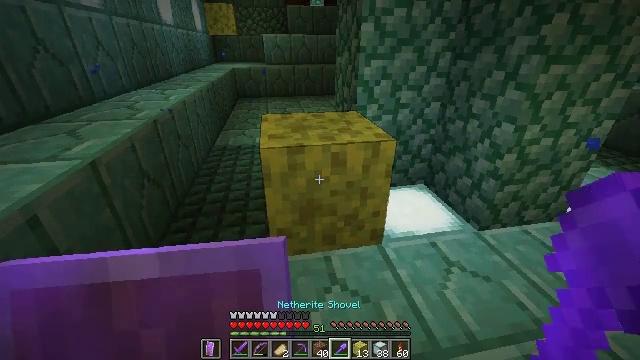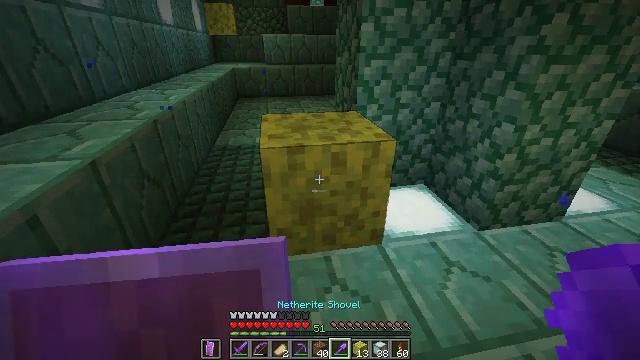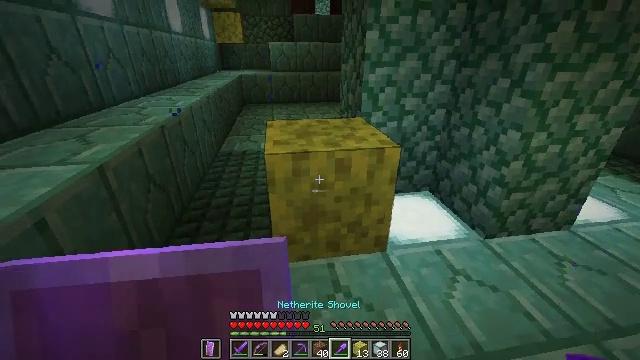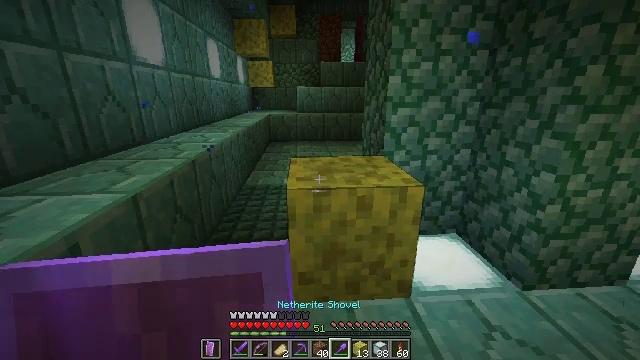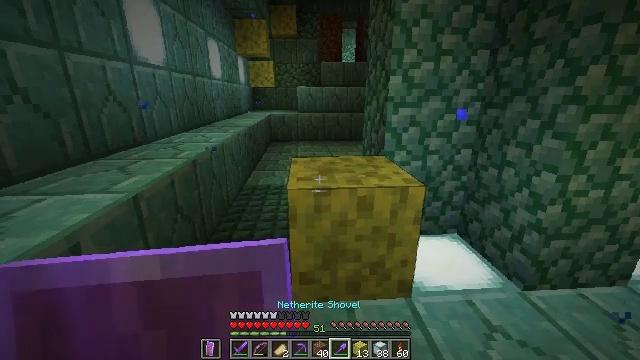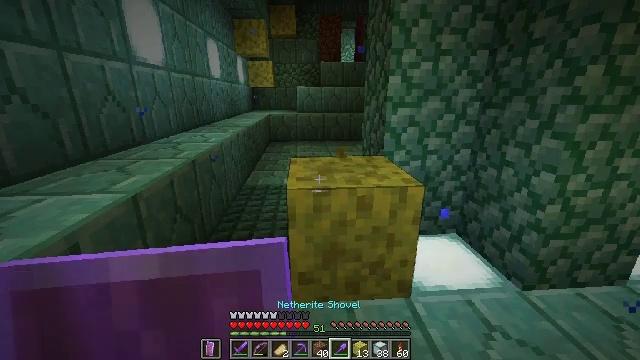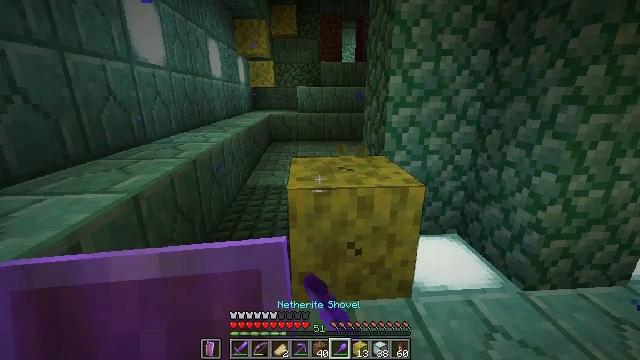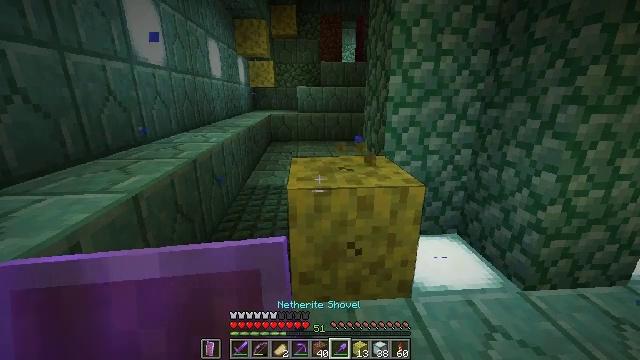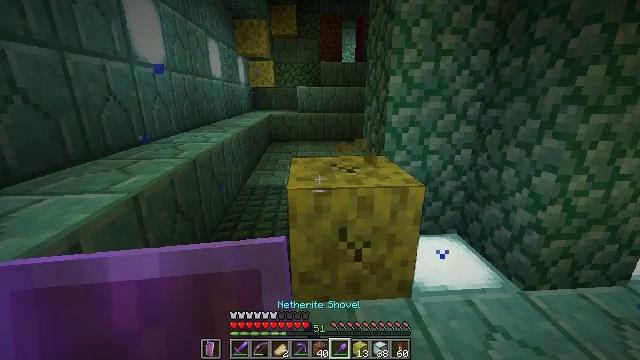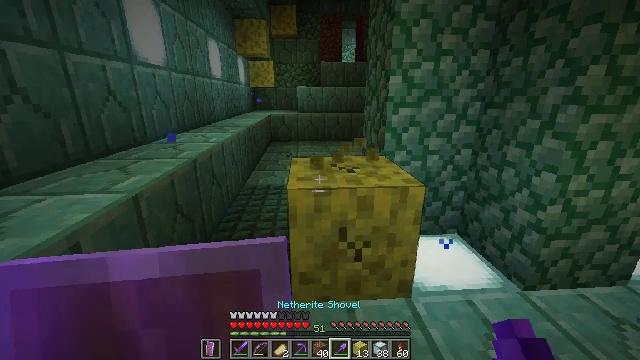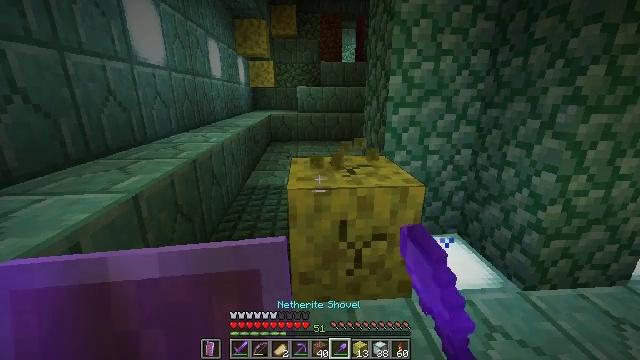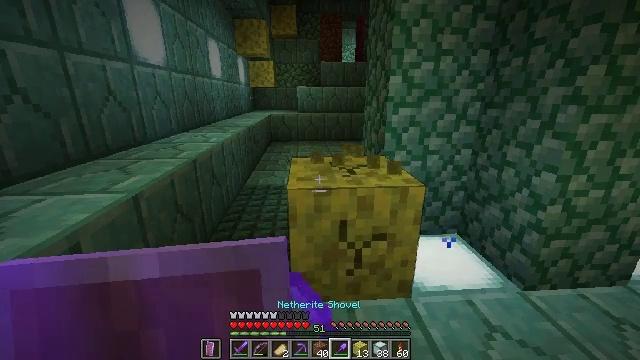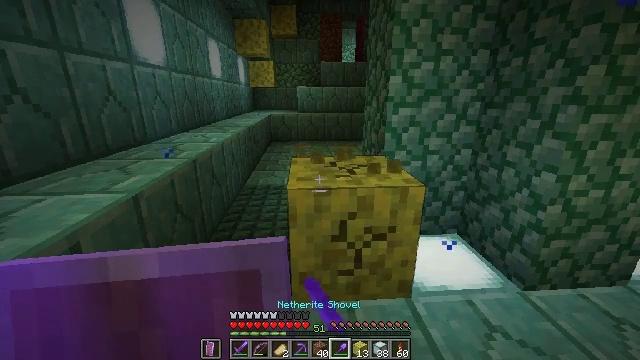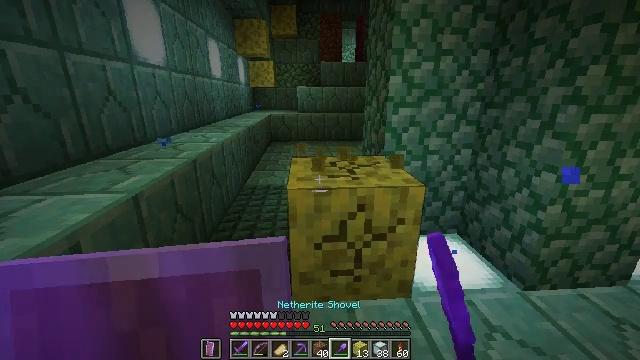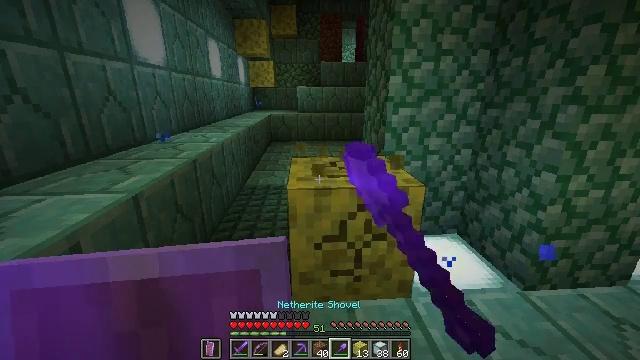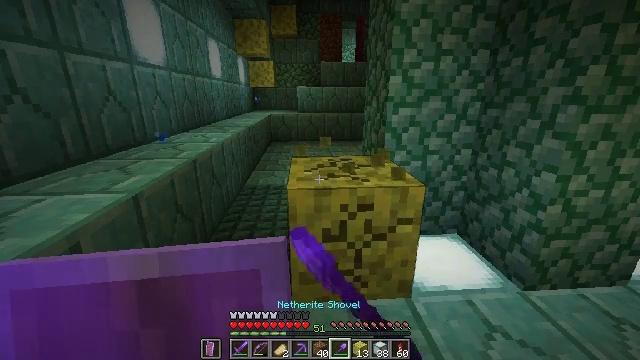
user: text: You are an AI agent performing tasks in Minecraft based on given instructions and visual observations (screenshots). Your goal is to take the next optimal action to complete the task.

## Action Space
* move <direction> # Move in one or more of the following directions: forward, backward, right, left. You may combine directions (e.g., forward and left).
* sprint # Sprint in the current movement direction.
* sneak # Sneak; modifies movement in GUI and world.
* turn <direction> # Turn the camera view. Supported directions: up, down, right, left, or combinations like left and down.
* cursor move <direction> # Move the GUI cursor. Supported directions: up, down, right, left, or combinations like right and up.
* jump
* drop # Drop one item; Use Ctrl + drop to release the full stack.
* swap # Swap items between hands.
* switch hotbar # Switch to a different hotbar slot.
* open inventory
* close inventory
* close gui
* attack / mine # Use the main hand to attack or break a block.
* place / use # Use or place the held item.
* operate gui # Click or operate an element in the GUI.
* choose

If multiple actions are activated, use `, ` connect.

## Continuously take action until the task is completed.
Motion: motion action
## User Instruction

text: Acquire a wet sponge from an ocean monument.
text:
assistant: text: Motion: no_op
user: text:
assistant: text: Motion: turn left and up
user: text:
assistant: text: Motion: turn left and up
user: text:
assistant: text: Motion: no_op
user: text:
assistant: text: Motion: attack / mine
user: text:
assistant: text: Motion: attack / mine
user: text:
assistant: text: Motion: attack / mine
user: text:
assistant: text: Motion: attack / mine
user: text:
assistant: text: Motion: attack / mine
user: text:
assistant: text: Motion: attack / mine
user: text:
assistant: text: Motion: attack / mine
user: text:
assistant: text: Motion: attack / mine
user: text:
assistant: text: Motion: attack / mine
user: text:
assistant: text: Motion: attack / mine
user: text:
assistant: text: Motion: attack / mine
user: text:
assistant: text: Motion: attack / mine
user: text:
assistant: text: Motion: attack / mine
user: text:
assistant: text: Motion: attack / mine
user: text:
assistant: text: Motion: attack / mine
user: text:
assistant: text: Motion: attack / mine
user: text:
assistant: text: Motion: attack / mine
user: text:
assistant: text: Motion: attack / mine
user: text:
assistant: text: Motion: attack / mine
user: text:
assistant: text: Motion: attack / mine
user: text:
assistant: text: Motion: attack / mine
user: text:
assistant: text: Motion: attack / mine
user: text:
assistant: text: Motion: attack / mine